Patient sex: M
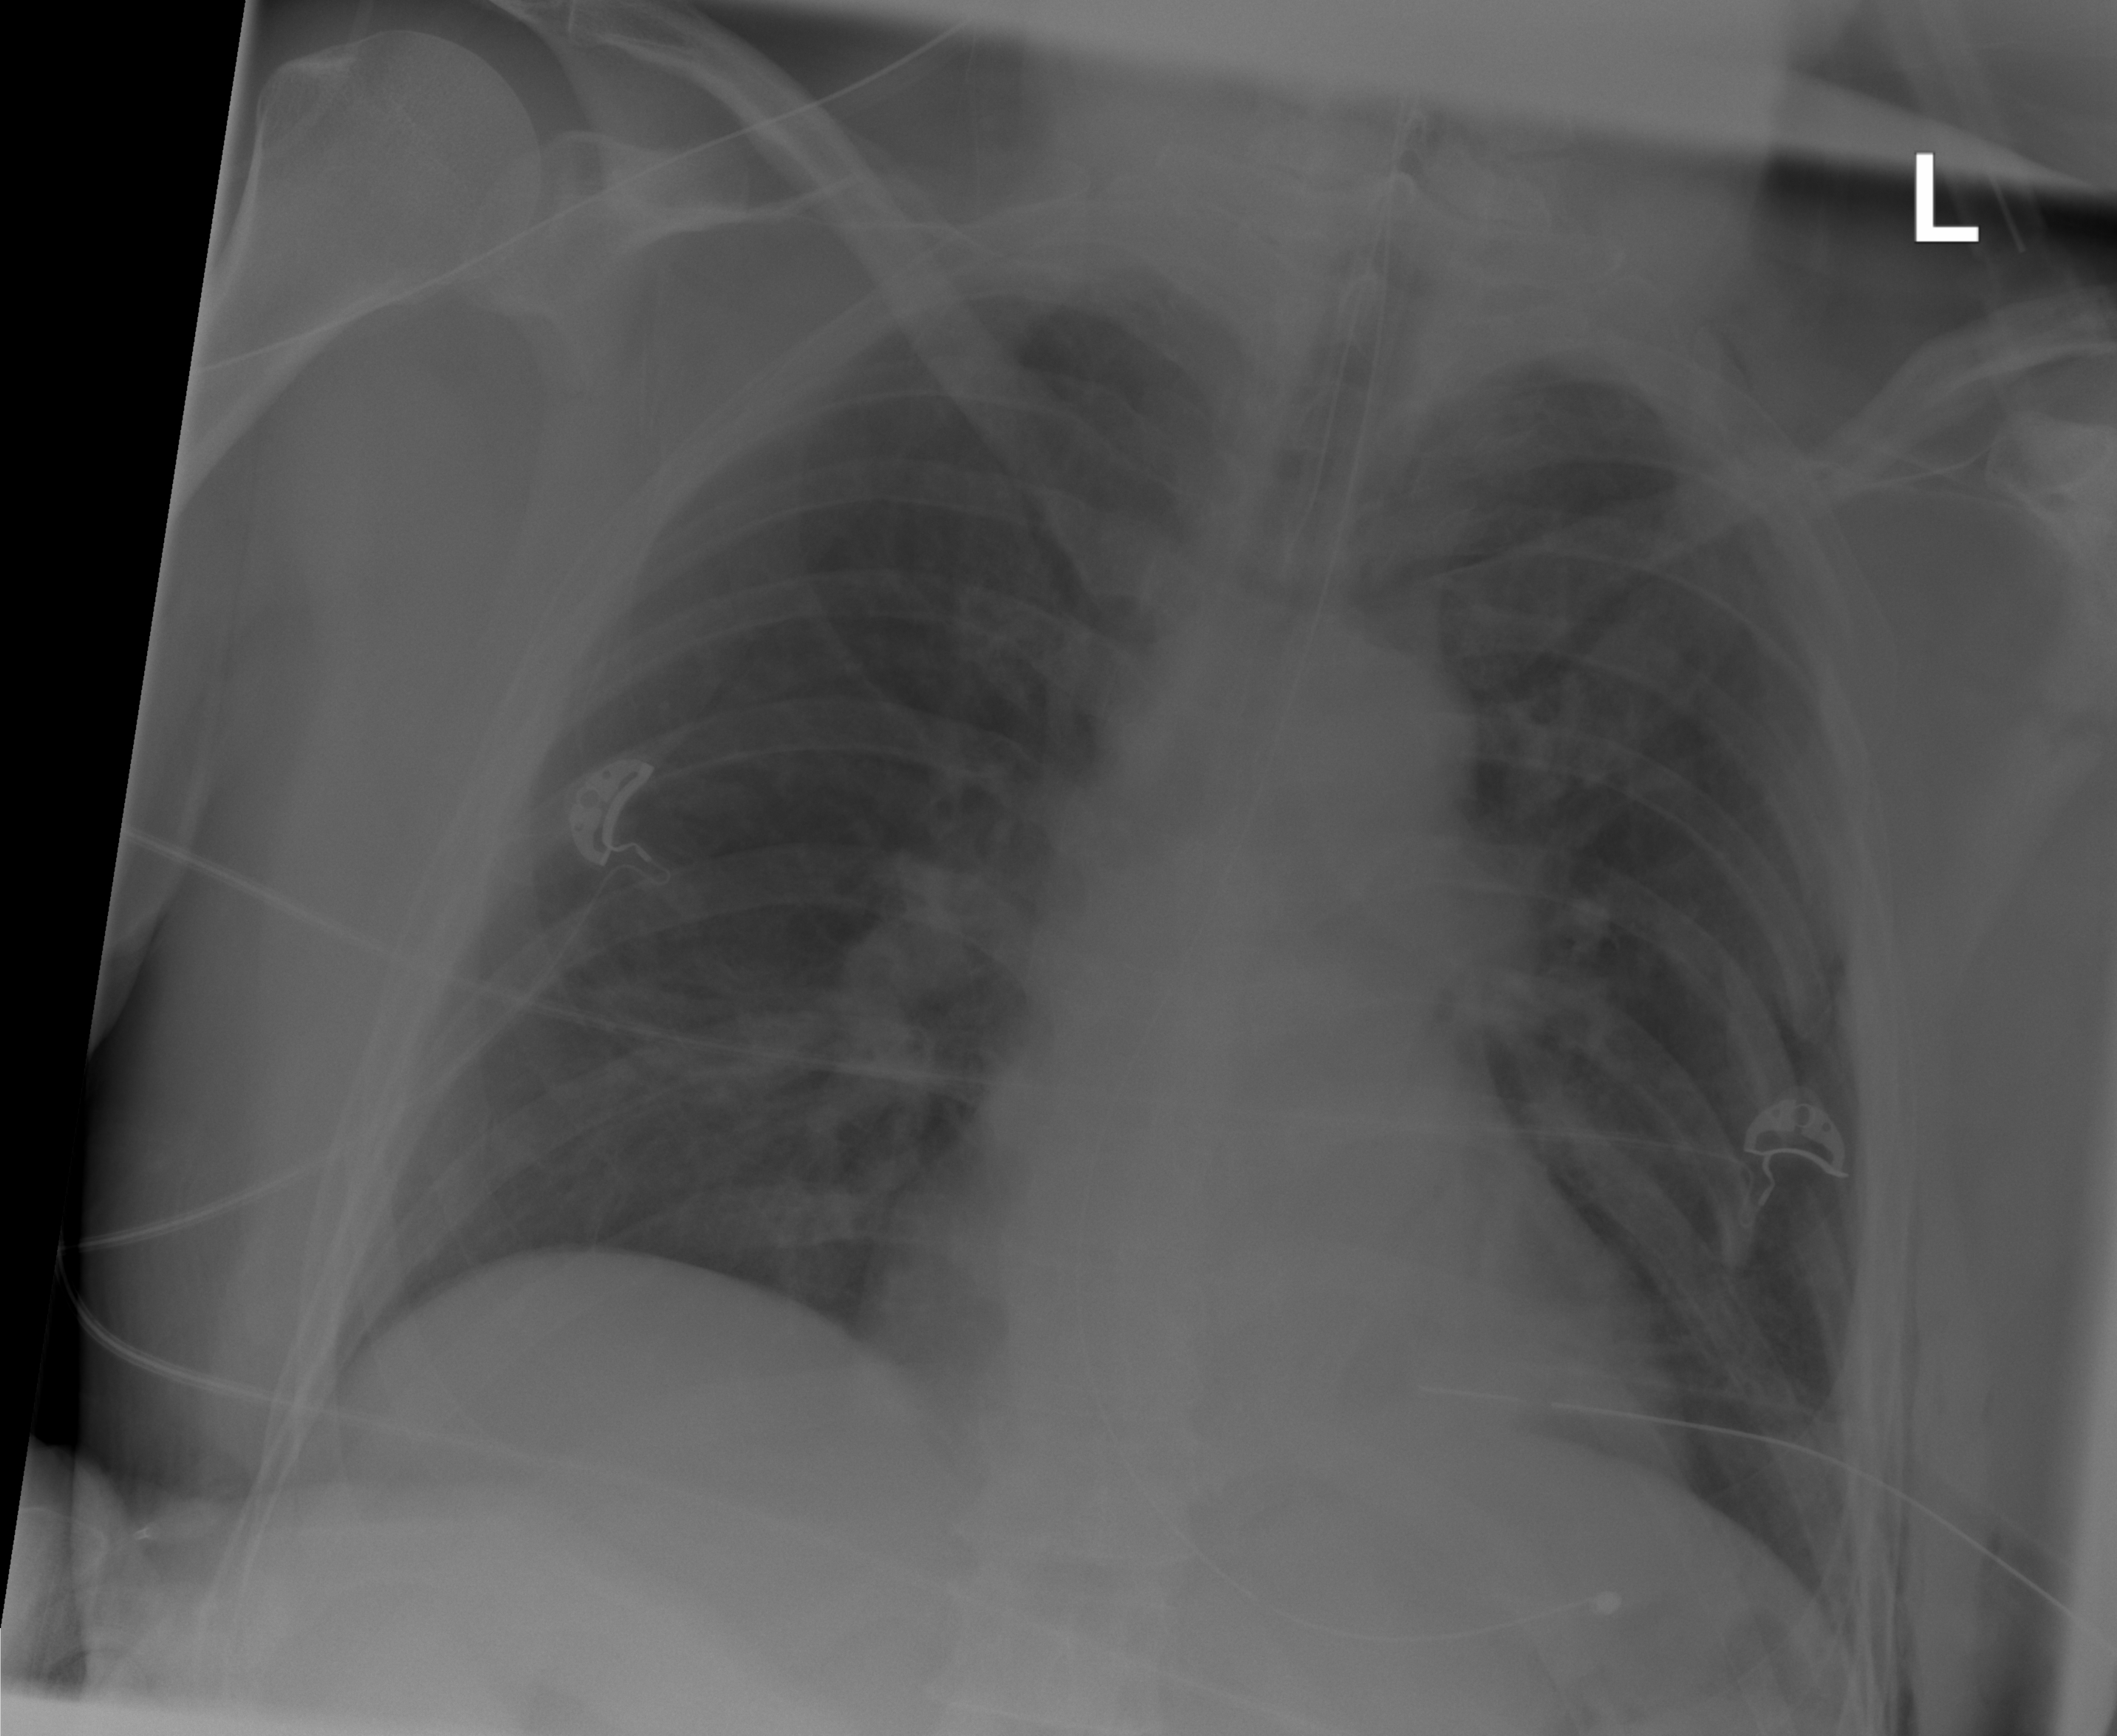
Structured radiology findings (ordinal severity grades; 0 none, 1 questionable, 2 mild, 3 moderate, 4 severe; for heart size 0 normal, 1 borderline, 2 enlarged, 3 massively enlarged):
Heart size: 0
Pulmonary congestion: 0
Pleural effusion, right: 0
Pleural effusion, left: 0
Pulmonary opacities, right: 0
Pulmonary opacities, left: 0
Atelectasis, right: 1
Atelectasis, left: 2